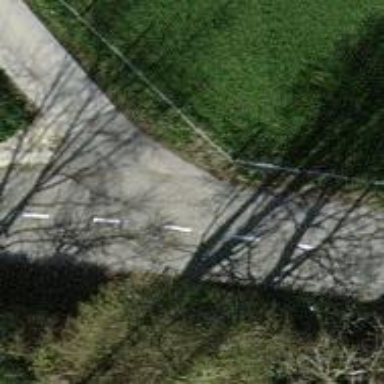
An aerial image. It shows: Service road with high-quality grade 1 track surface.